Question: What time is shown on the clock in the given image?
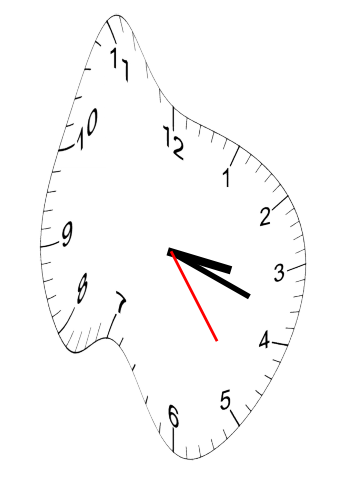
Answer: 03:18:24